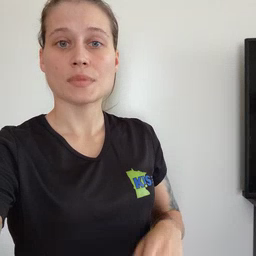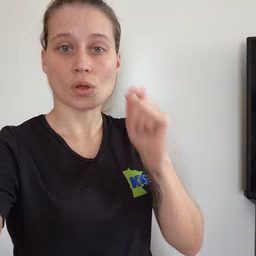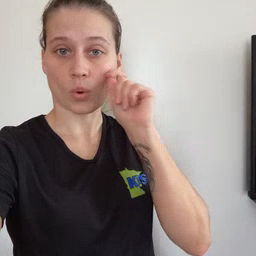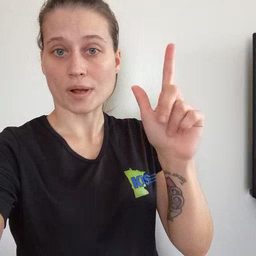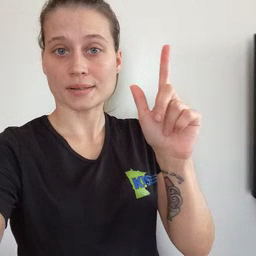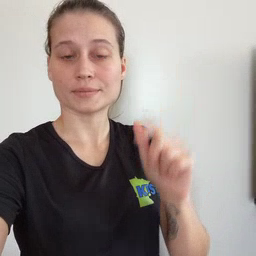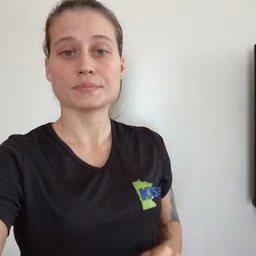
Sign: awake